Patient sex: M
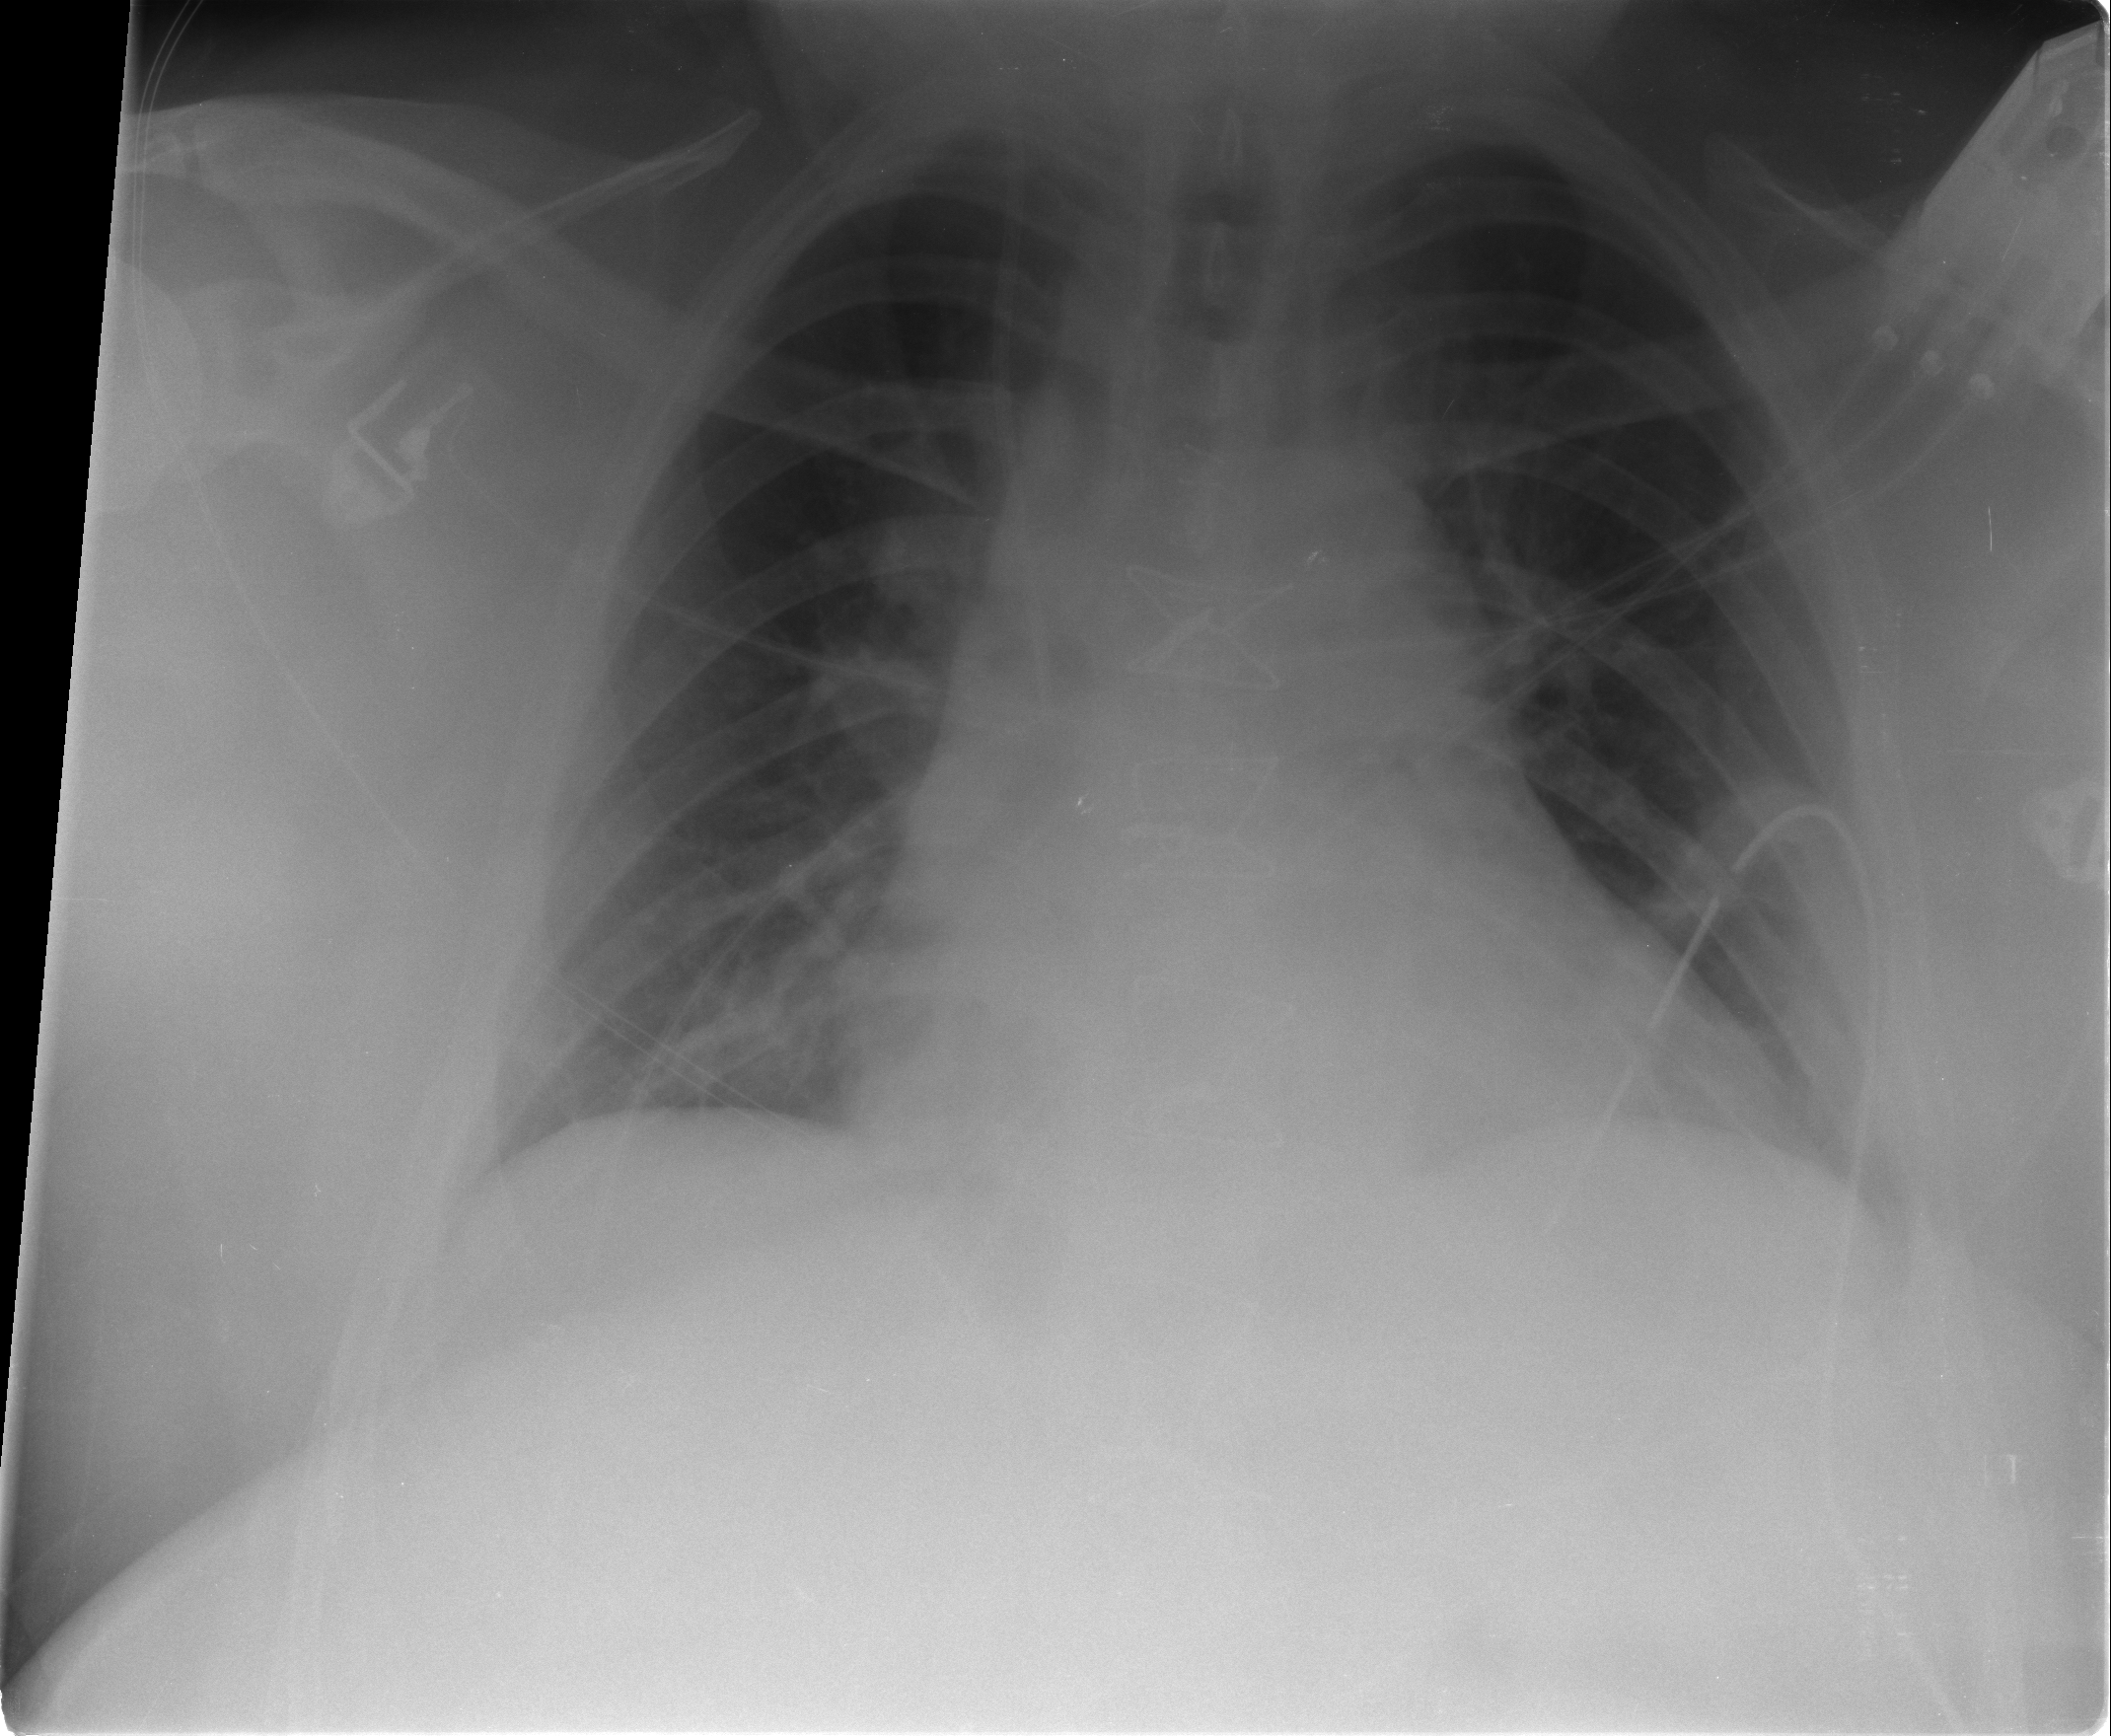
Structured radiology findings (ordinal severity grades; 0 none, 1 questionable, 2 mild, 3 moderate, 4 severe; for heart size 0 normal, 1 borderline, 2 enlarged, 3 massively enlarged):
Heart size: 2
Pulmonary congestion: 2
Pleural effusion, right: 1
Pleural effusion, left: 1
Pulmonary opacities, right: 0
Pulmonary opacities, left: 0
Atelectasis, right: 1
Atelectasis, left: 1